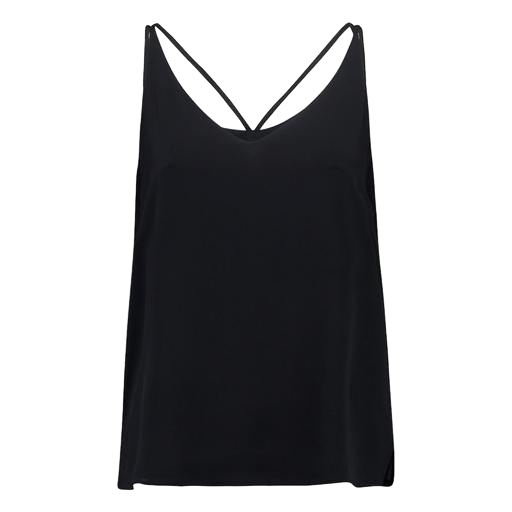
black cross-back vest, black cross strap tank, black tie-back strappy top, white background